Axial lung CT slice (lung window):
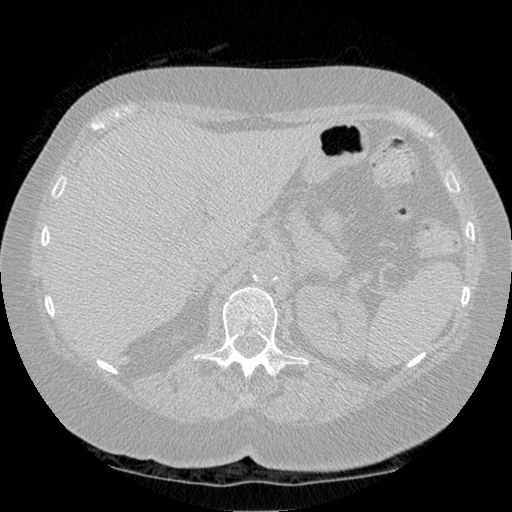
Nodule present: no